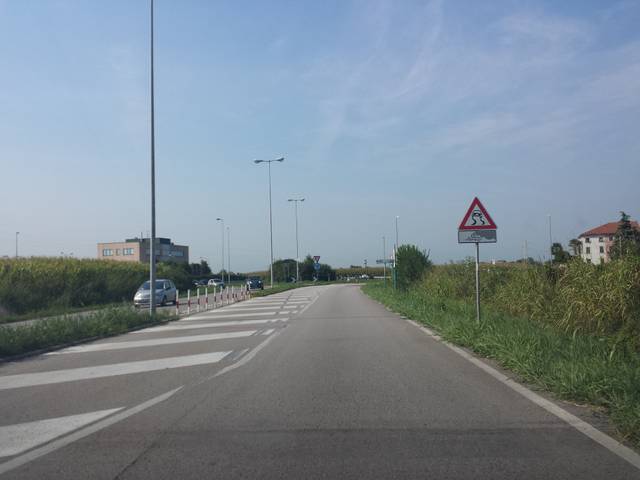
Region: Italy
Coordinates: 45.556, 11.58